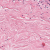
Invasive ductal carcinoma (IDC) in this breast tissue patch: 0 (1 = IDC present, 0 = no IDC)